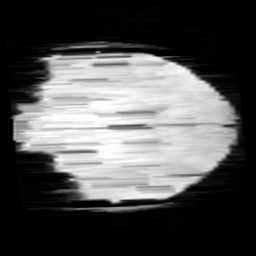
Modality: minIP
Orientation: coronal
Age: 11
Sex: female
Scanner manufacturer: siemens
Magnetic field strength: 3 T
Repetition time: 0.027 s
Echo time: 0.02 s